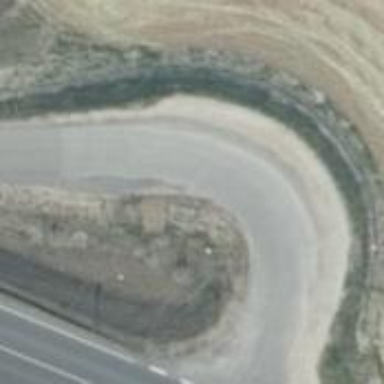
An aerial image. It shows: Gravel track with grade2 quality.